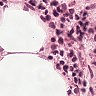
Metastatic tissue present: no